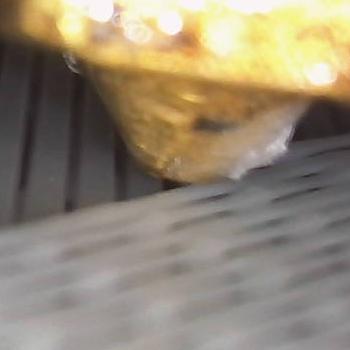
Flow rate: 48%